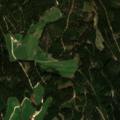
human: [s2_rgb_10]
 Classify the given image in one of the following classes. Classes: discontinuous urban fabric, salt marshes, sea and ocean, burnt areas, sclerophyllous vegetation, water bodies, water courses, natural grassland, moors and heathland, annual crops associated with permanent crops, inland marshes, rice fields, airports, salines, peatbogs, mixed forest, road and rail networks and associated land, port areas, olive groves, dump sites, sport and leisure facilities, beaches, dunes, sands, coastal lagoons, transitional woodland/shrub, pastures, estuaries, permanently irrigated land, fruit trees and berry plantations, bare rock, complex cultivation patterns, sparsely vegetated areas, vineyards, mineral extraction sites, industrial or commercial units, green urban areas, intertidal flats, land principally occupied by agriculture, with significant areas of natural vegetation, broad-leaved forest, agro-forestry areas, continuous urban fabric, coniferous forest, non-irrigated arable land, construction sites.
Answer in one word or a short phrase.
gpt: pastures, coniferous forest